Question: I'm developing an image gallery and want to display titles on the bottom of an image in the following way:
- Image is shown without any text by default- When hovering mouse over image, a (possibly truncated) title appears on the bottom on a dark-gray semi-transparent background- Preferably, my HTML stays as is; most importantly the images remain as 'display: inline-block' as that's how they are needed for the layout.- (Optional) When hovering over the title (if it was truncated) it is expanded fully - (Optional) Titles can contain links / whole image is a link
Please see a graphical explanation:

This is somewhat similar to how <URL> and many other sites do it.
Here is what I have so far (not too much, actually, as it renders the title in the vertical middle, not on the bottom):
'''
.image-block {
display: inline-block;
margin: 0 0 0 0;
}
.container { /* testing only */
width: 1555px;
overflow: scroll;
}
.hover-me {
position: relative;
}
.hover-me img{
width:100%;
height:auto;
display: block;
}
.hover-me:after {
content: '';
position: absolute;
top: 0;
left: 0;
right: 0;
bottom: 0;
z-index: 1;
background: rgba(128,128,128,.5);
transition: all .5s ease;
opacity: 0;
}
.hover-me .caption {
display: block;
height: 50%;
position: absolute;
top: 50%;
left: 0;
right: 0;
margin-top: -10px;
text-align: center;
transition: all .5s ease;
opacity: 0;
z-index: 2;
color: #fff;
}
.hover-me:hover:after , .hover-me:hover .caption {
opacity: 1;
}
'''
'''
<div class="container">
<span class="image-block hover-me ng-scope" style="padding-right: 5px; padding-bottom: 5px; height: 257px; width: 269px;">
<img class="hovertext" width="269" height="257" src="http://i.imgur.com/zOEilgll.jpg">
<span class="caption">This is a longish text of what looks like a camel; really quote a long long long long long long long long long long long long text</span>
</span><span class="image-block hover-me ng-scope" style="padding-right: 5px; padding-bottom: 5px; height: 257px; width: 385px;">
<img class="hovertext" width="385" height="257" src="http://i.imgur.com/jj1dY0sl.jpg">
<span class="caption">Well this is quite a pretty picture too</span>
</span><span class="image-block hover-me ng-scope" style="padding-right: 10px; padding-bottom: 5px; height: 257px; width: 396px;">
<img class="hovertext" width="396" height="257" src="http://i.imgur.com/yVlWIc0l.jpg">
<span class="caption">Omg what is this a black and white picture</span>
</span><span class="image-block hover-me ng-scope" style="padding-right: 0px; padding-bottom: 5px; height: 257px; width: 456px;">
<img class="hovertext" width="456" height="257" src="http://i.imgur.com/roRmFJWl.jpg">
<span class="caption">This is just an ordinary truck, I think... maybe; but the discription is really quite long</span>
</span><span class="image-block hover-me ng-scope" style="padding-right: 5px; padding-bottom: 5px; height: 289px; width: 433px;">
<img class="hovertext" width="433" height="289" src="http://i.imgur.com/yo2WhKFl.jpg">
<span class="caption">A great quote frm a great explorer</span>
</span>
<span>More images follow...</span>
</div>
'''
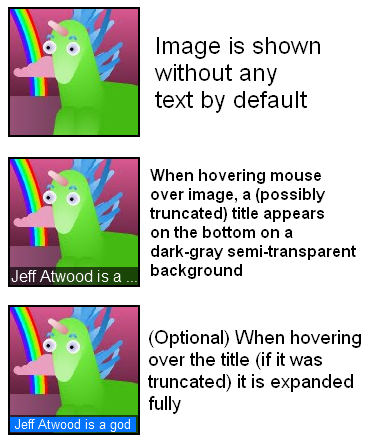
Answer: Well, it's pretty easy, you will need CSS Positioning here, wrap the element using 'position: relative;' container... I made this from scratch, see if it's useful to you, if you need any modifications, just ping me..
Explanation: First am making the '.wrap' element 'position: relative;' just to make sure the nested 'absolute' positioned 'span' stays relative to the container.
In the next selector i.e '.wrap span' am using 'position: absolute;' for 'span' with a negative margin, which is deliberately overflown, so that it hides.
Coming to next selector i.e '.wrap:hover span' will show the first line of the 'span' element.
And the last selector which is '.wrap:hover span:hover' will show the rest of the text.
<URL>
<URL> 'white-space'
'''
.wrap {
position: relative;
display: inline-block;
overflow: hidden;
}
.wrap span {
position: absolute;
bottom: -70px;
background: rgba(0,0,0,.8);
color: #fff;
left: 0;
width: 100%;
-moz-transition: all .5s;
-webkit-transition: all .5s;
transition: all .5s;
}
.wrap:hover span {
bottom: -40px;
}
.wrap:hover span:hover {
bottom: 0;
}
'''
---
'''
.wrap img {
display: block;
}
'''
'white-space'
> Note: The dimensions are fixed, if you think the text for each
thumbnail may vary to a great extent, than I will recommend you to use
jQuery and set the 'height' of the 'span' elements accordingly.